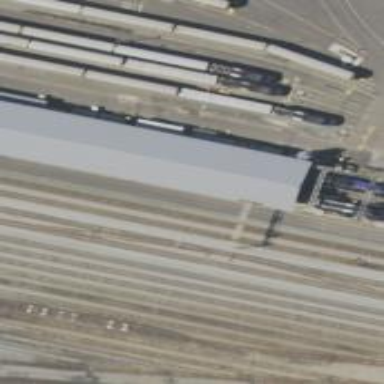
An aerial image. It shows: Railway signal.